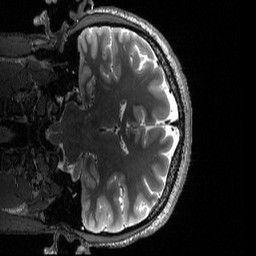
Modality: T2w
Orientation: coronal
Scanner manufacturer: siemens
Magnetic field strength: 3 T
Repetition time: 3.2 s
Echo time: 0.563 s